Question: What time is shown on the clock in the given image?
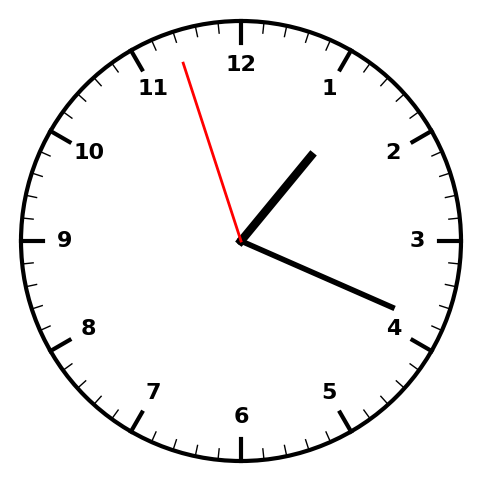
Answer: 01:18:57